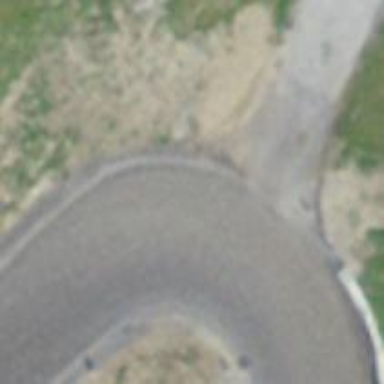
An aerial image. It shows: Tertiary road with asphalt surface and no sidewalks.